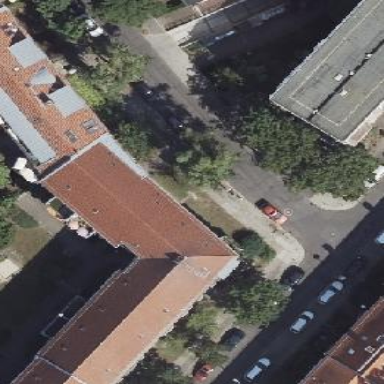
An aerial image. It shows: Apartment building with hipped roof.